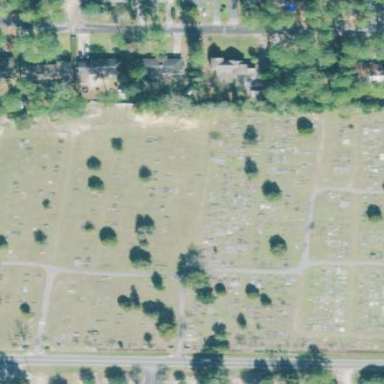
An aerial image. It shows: Cemetery.